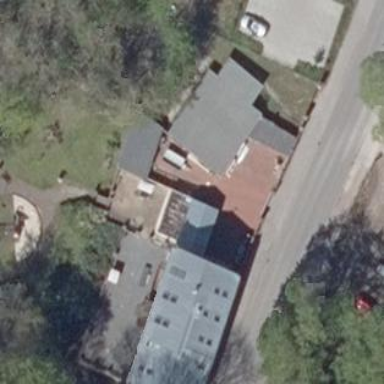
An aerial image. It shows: Building with watermill.